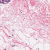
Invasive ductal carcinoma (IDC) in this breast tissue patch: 0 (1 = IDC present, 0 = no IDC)